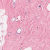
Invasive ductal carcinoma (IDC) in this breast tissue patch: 0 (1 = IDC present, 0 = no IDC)